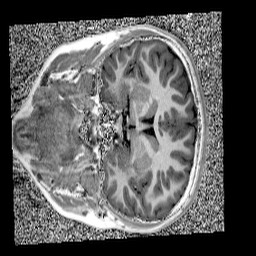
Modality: UNIT1
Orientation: coronal
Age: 9
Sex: female
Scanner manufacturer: siemens
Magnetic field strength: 3 T
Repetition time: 4 s
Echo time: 0.00303 s